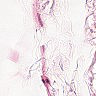
Metastatic tissue present: no